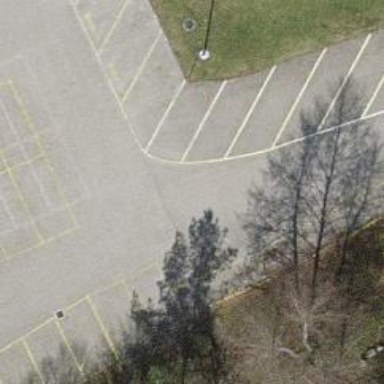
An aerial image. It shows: Road serving as parking aisle.